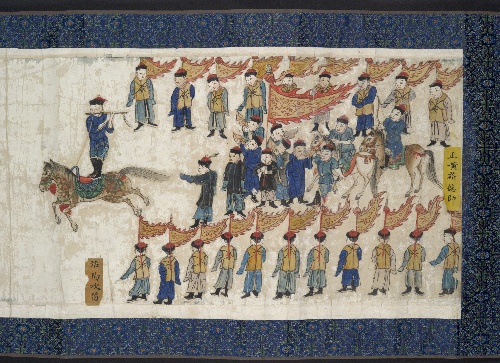
Title: 清  那爾敦布  順治皇帝進京之隊伍賽馬全圖  卷|Horsemanship Competition for the Shunzhi Emperor
Artist: Nardunbu
Artist bio: Manchu, active mid-17th century
Date: dated 1662
Object type: Handscroll
Classification: Paintings
Medium: Handscroll; ink and color on paper
Culture: China
Period: Ming dynasty (1368–1644)
Dimensions: 8 x 655 in. (20.3 x 1663.7 cm)
Height of painting with paper mounting: 9 3/8 in. (23.8 cm); height of painting with brocade mounting: 12 in. (30.5 cm); frontispiece: 8 x 12 3/8 in. (20.3 x 31.4 cm)
Department: Asian Art
Credit line: Purchase, The Dillon Fund Gift, 2002
Accession year: 2002
Repository: Metropolitan Museum of Art, New York, NY
Tags: Horses|Men